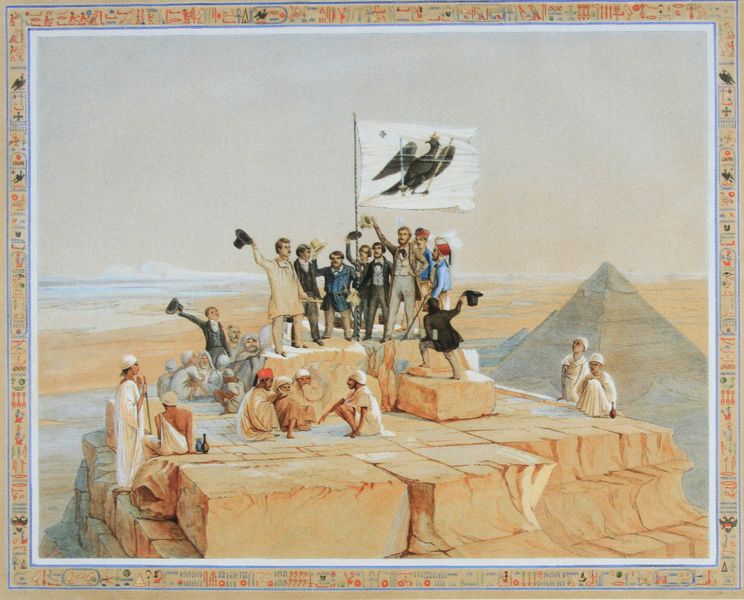
Titel: Karl Richard Lepsius und seine Ägypten-Expedition feiern den Geburtstag König Friedrich Wilhelm IV. auf der Cheops-Pyramide
Künstler: R. Jaene
Standort: Münster
Institution: LWL-Landesmuseum für Kunst und Kulturgeschichte
Schlagwörter: adler, berg, blau, gemälde, gruppe, himmel, meer, vogel, wasser, weiß, frauen, gelb, menschen, ocker, sand, see, sitzen, braun, hut, hüte, männer, orange, schwarz, zeichnung, rot, herren, zylinder, anzug, anzüge, feier, kappen, rahmen, sockel, spitze, stehen, stein, steine, ferne, horizont, gewand, gewänder, deutschland, aussicht, rahmung, fahne, flagge, fels, gipfel, sahara, wüste, rand, arbeiter, blue, crowd, hat, men, people, red, white, black, dress, gray, painting, yellow, verzierung, brown, gruppen, orient, druck, engländer, entwurf, österreich, sandfarben, triumph, quader, fasan, man, reise, landscape, water, forscher, horizon, child, fresko, entdecker, pyramide, jubel, orientalismus, forschung, reisende, bird, hats, klettern, bau, wings, araber, kolonialismus, children, flag, suits, bauen, ägypten, ägypter, bauwerk, party, prussia, winken, archäologie, bricks, dokumentation, reisen, fes, art, vases, english, blöcke, squares, einwohner, kairo, beduinen, genre, pyramiden, desert, top hat, hieroglyphen, reichsadler, tan, stones, celebrate, gipel, expedition, einheimische, europäer, pyramids, entdeckung, gizeh, cheops, besteigung, pyramidenbau, shara, blocks, egypt, victory, pyramid, 1870, pennant, ersteigung, archeology, jackets, peple, muslims, dereisen, sandstone, black bird, besteigung der pyramide, balfahne, gmeer, squatting, hieroglyphics, vials, egyptians, achievement, beduin, hyroglyphs, ägypterr